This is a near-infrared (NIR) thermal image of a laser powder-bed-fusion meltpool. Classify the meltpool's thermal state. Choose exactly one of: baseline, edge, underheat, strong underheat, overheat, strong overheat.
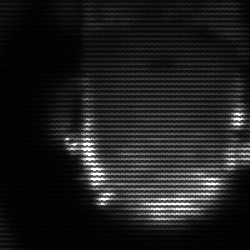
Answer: baseline